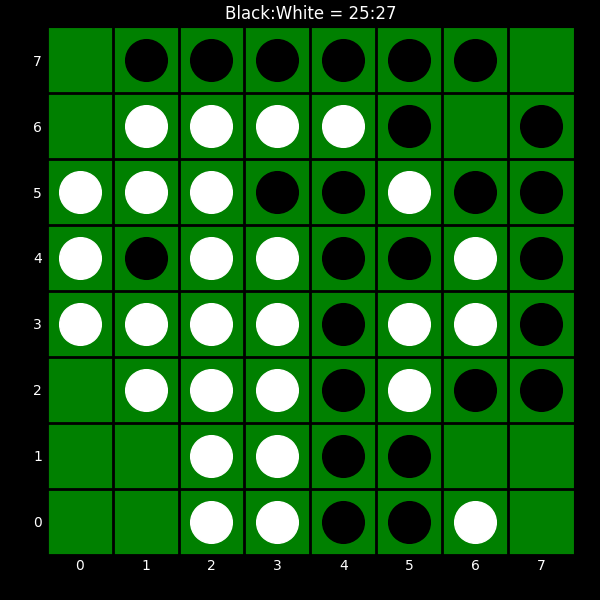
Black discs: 25
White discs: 27